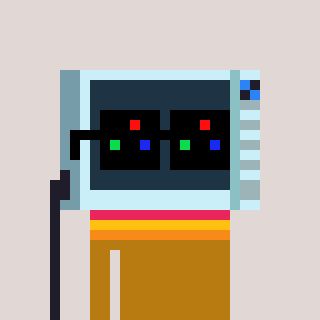
a pixel art character with square black sunglasses, a microwave-shaped head and a gold-colored body on a warm background